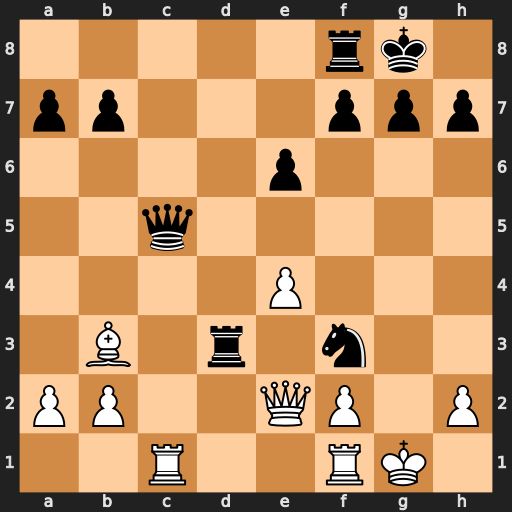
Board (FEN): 5rk1/pp3ppp/4p3/2q5/4P3/1B1r1n2/PP2QP1P/2R2RK1
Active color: w
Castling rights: -
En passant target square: -
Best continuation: Qxf3 Qxc1 Qxd3